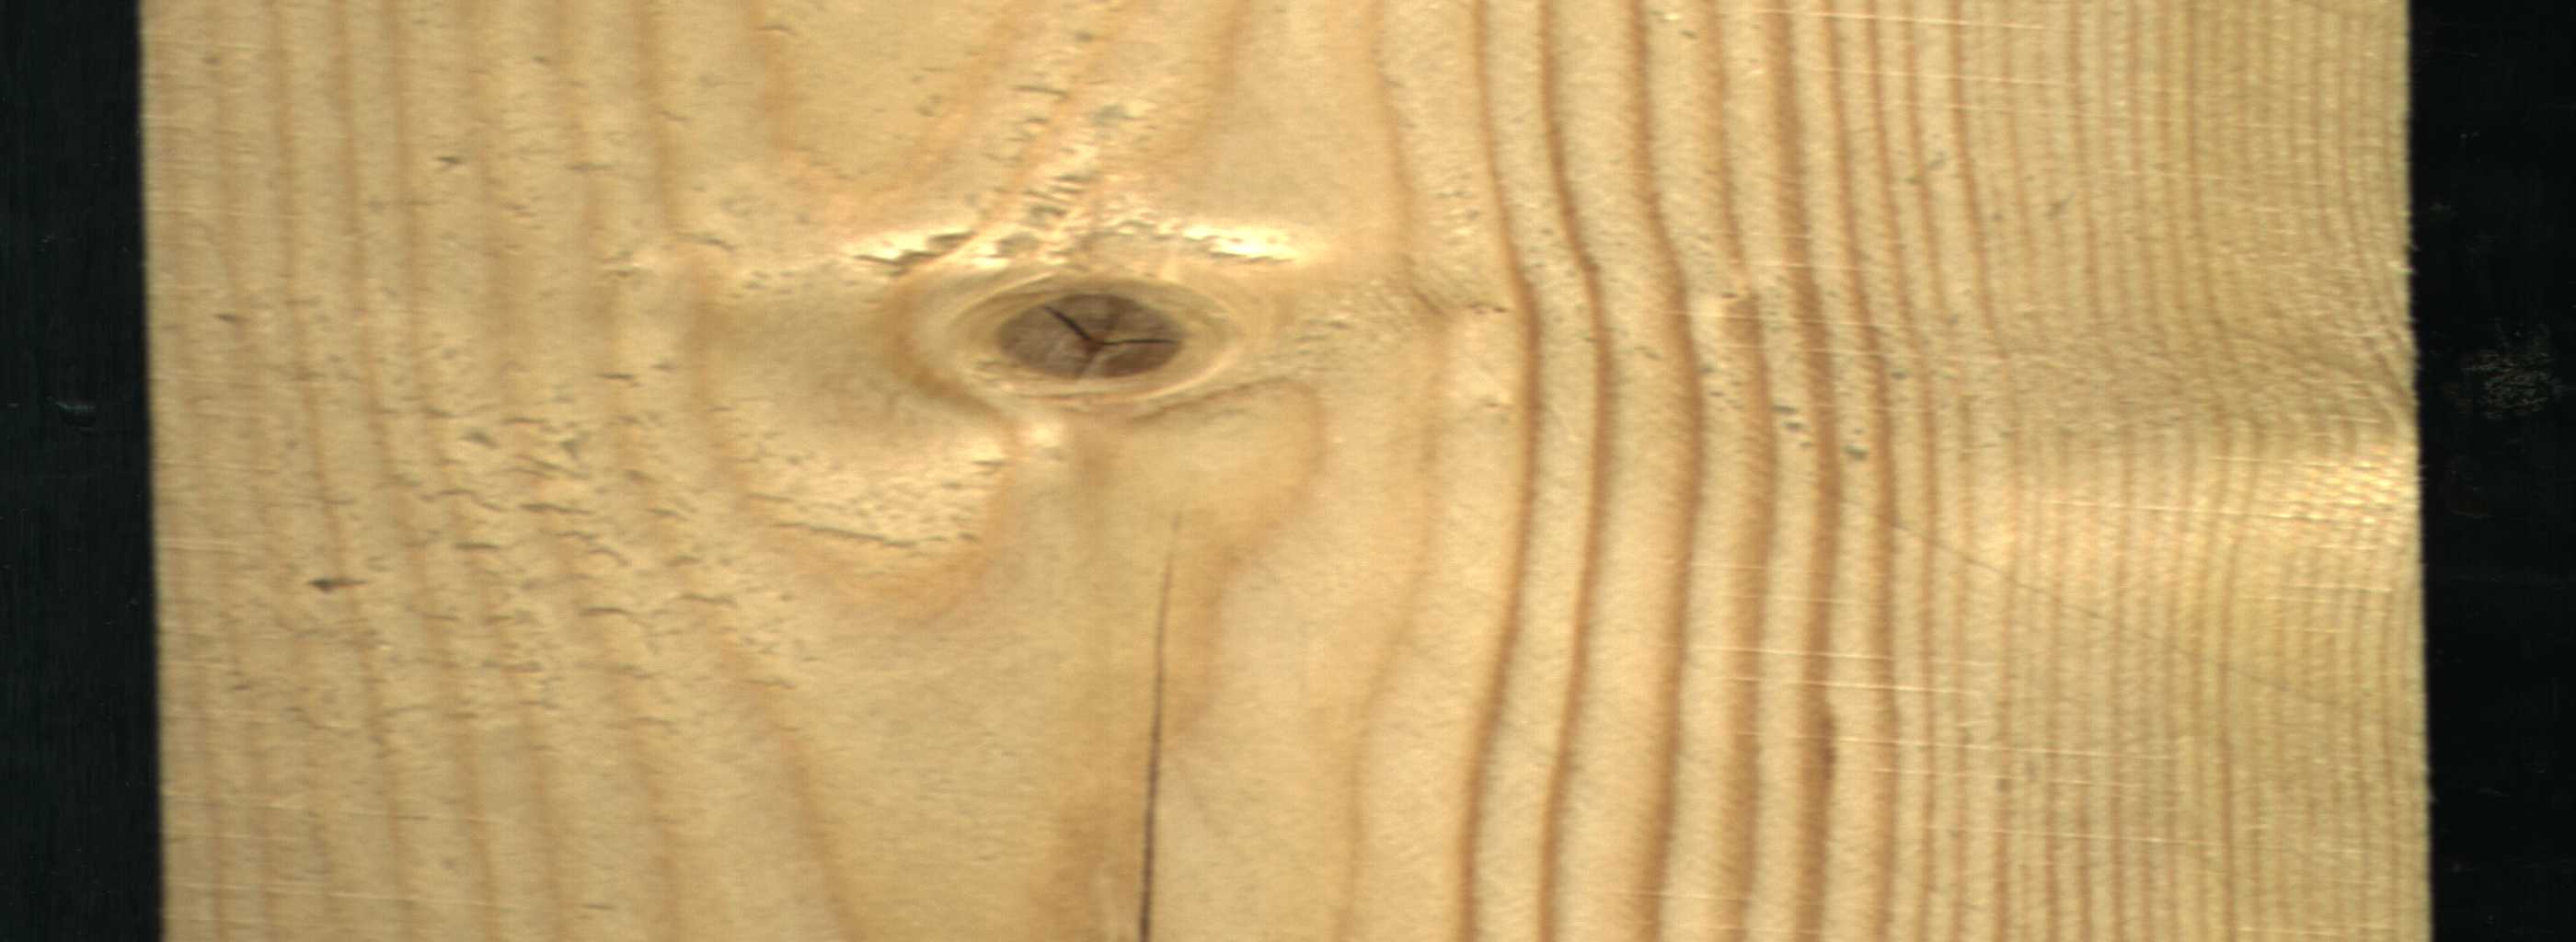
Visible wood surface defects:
Crack
knot_with_crack